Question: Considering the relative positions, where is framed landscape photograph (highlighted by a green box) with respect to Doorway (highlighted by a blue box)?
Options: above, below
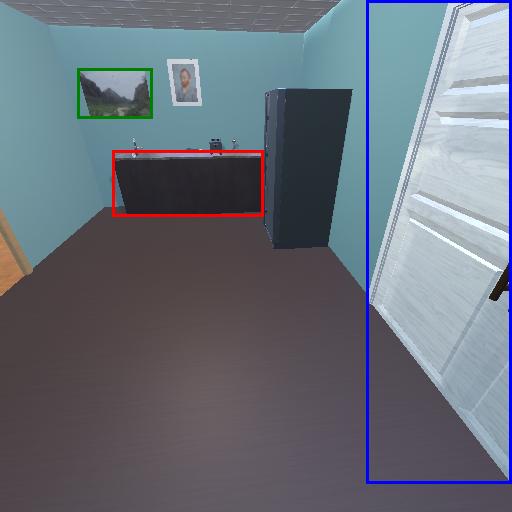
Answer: above